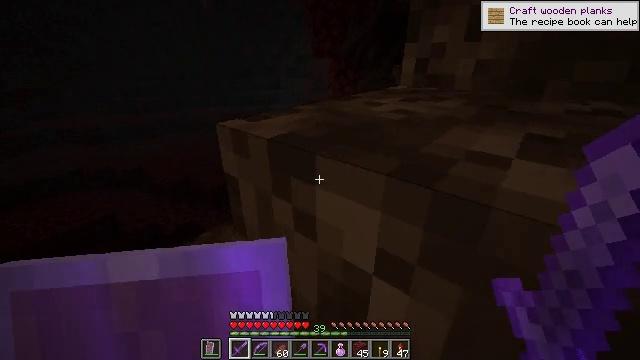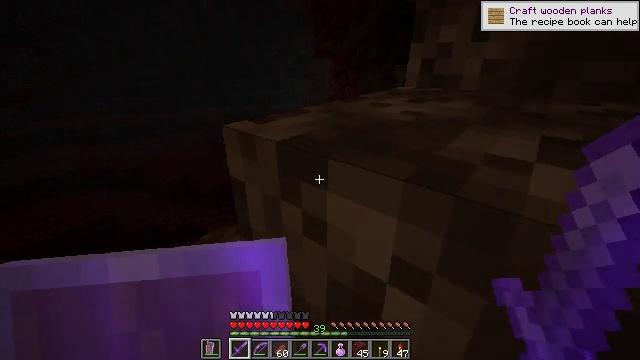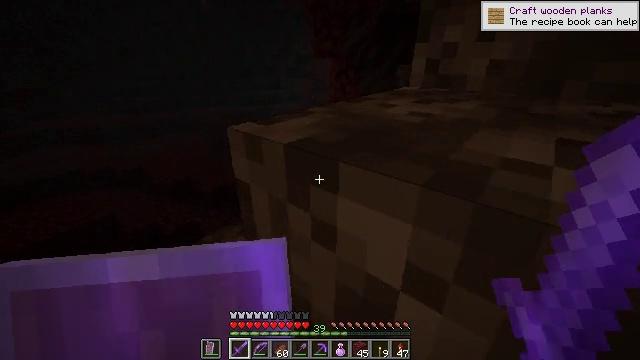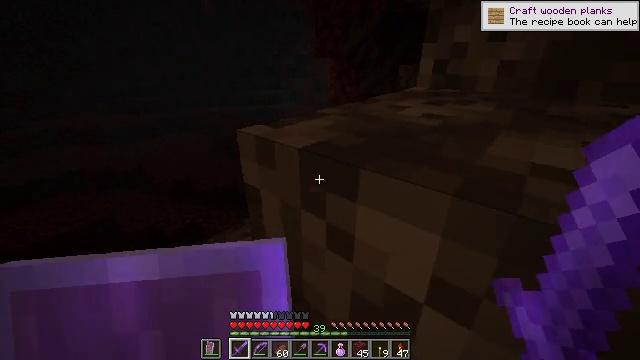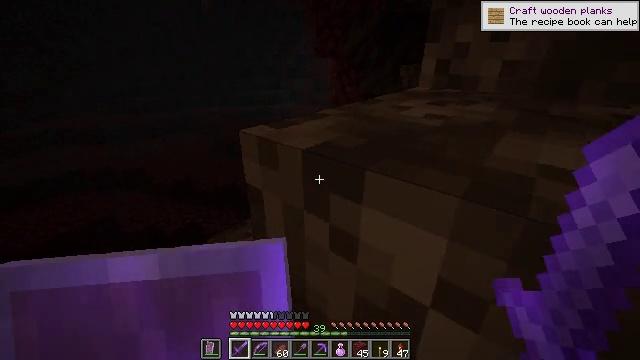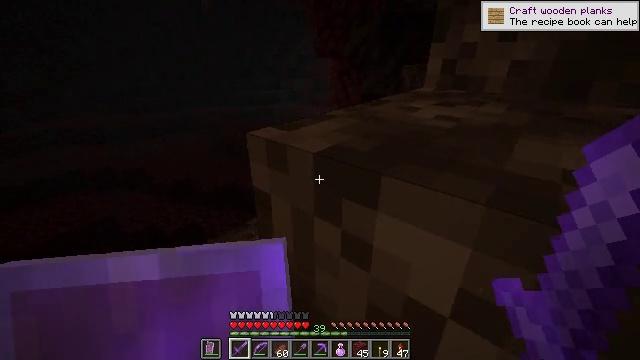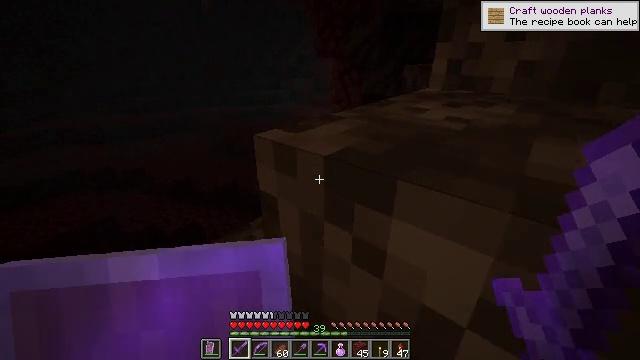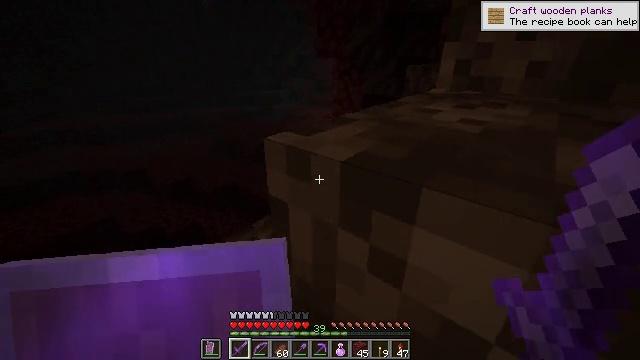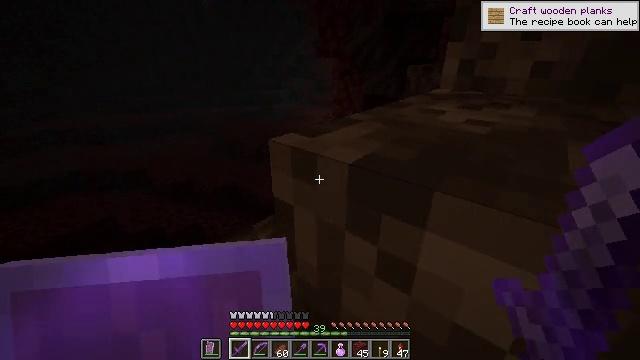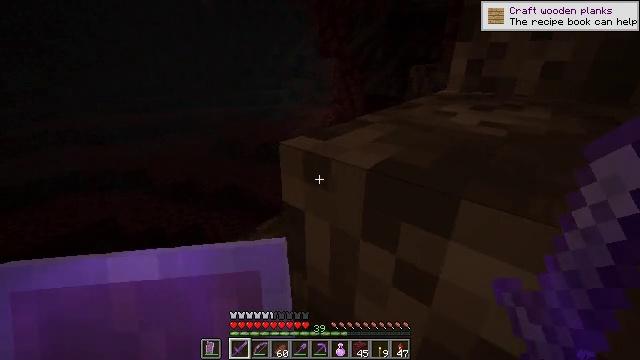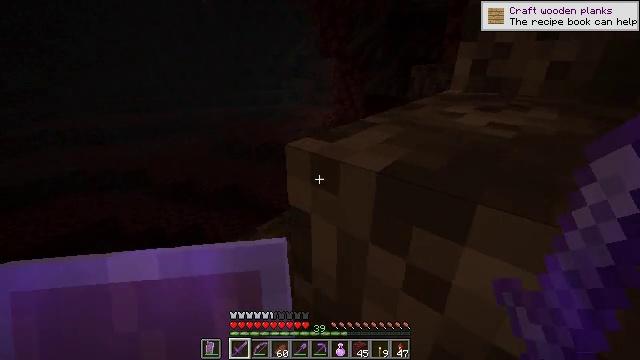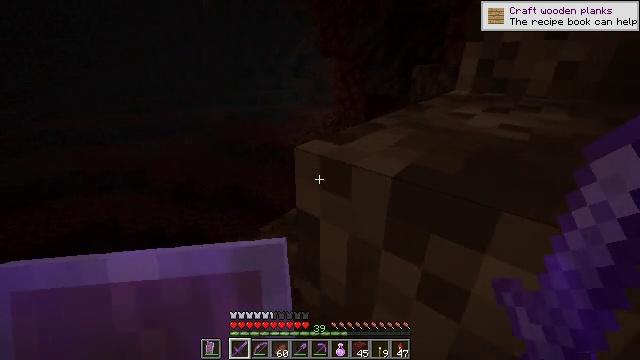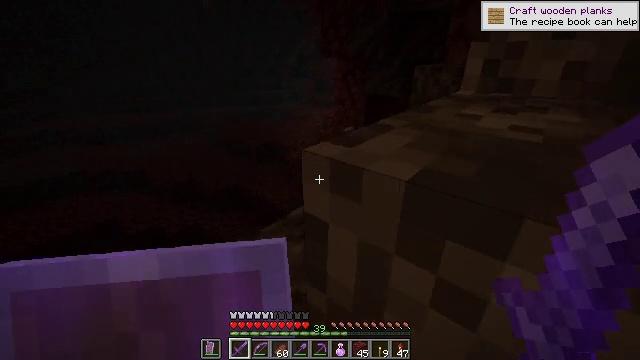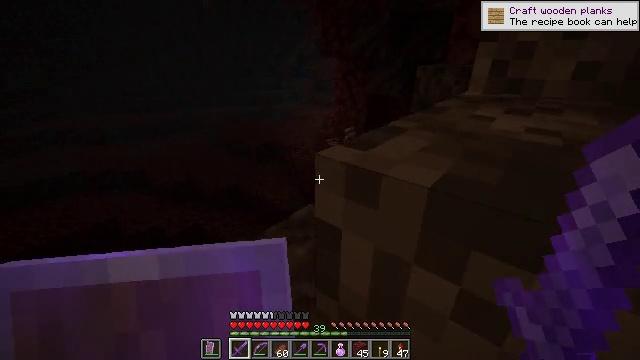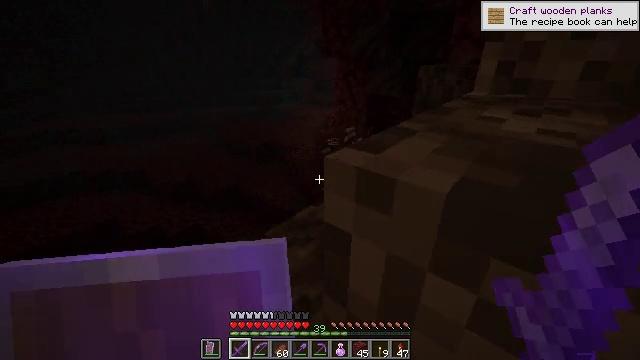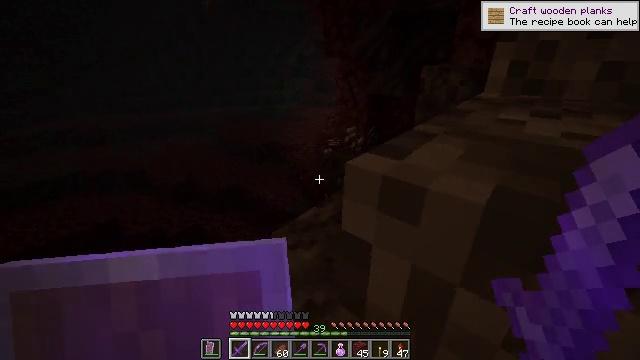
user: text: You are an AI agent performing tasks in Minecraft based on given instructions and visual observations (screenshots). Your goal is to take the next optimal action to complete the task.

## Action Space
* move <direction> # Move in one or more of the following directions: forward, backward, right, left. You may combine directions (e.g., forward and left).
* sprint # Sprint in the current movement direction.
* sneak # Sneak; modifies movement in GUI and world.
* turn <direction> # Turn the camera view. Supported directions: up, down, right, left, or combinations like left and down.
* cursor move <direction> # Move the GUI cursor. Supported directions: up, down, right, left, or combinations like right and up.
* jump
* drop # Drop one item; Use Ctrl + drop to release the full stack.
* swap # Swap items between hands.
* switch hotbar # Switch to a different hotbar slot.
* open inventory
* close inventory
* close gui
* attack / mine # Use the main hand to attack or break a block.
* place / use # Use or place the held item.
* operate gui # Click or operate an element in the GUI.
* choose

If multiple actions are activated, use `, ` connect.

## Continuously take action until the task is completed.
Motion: motion action
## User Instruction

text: Break soul sand to slow down mobs.
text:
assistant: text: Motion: move forward, sneak
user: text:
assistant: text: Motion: move forward, sneak
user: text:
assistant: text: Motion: move forward, sneak
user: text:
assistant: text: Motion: move forward, sneak
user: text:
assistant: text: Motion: move forward, sneak
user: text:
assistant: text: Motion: move forward, sneak
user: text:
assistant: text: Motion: move forward, sneak
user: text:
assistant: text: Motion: move forward, sneak
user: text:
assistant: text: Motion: move forward, sneak
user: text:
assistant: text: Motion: move forward, sneak
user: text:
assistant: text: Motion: move forward, sneak
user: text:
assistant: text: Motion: move forward, sneak
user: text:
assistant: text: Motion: move forward, sneak
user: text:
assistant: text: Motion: move forward, sneak
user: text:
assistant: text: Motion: move forward, sneak
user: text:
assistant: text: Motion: move forward, sneak
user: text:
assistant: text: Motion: move forward, sneak
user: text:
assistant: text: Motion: move forward, sneak
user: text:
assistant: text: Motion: move forward, sneak
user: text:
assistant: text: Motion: move forward, sneak
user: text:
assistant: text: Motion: move forward, sneak
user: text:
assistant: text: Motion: move forward, sneak
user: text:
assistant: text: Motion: move forward, sneak
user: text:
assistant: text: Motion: move forward, sneak
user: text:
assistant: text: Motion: move forward, sneak
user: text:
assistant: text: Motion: sneak
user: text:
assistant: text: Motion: sneak
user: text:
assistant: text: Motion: sneak
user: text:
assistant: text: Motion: sneak
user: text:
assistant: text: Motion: move back, sneak